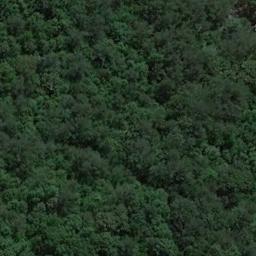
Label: forest